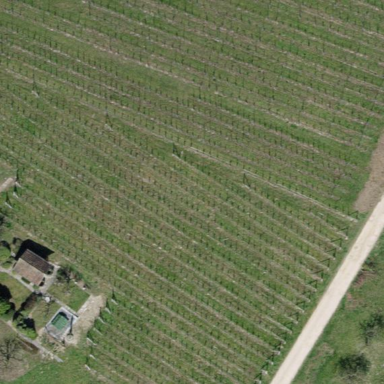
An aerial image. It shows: Vineyard with grape crops.